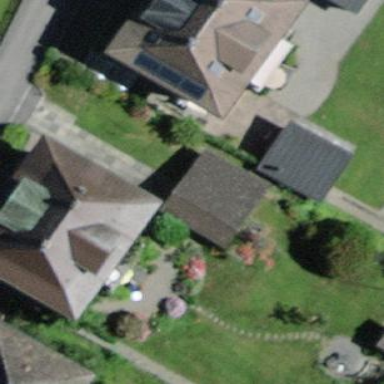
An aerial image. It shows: Garage.